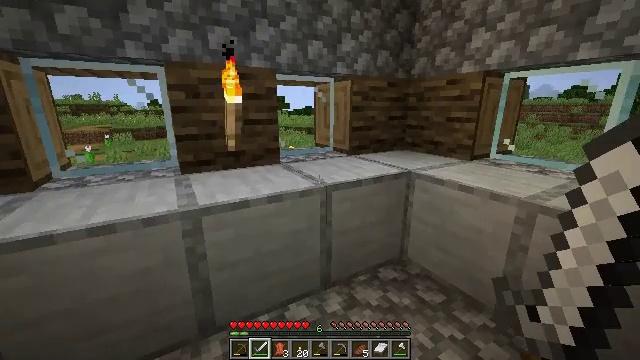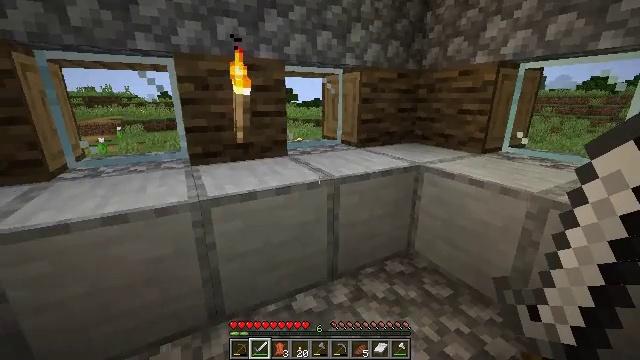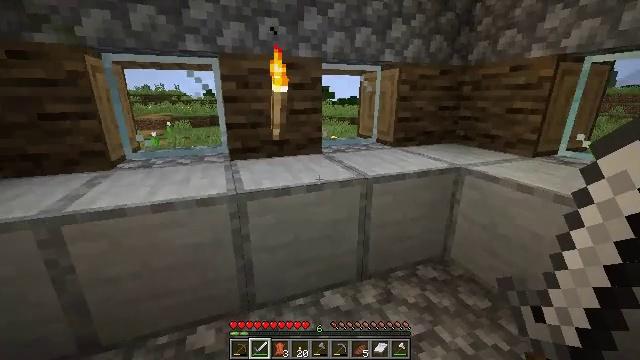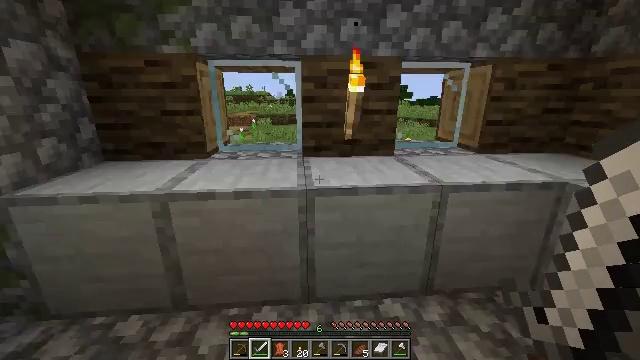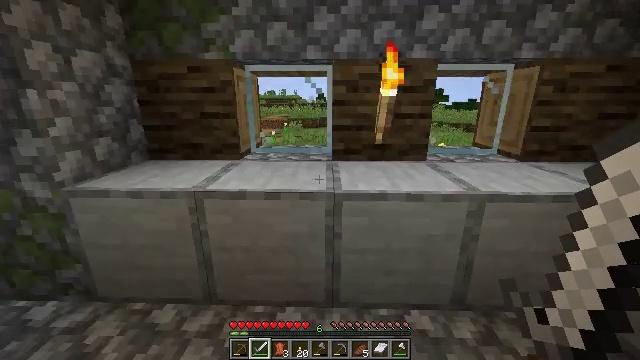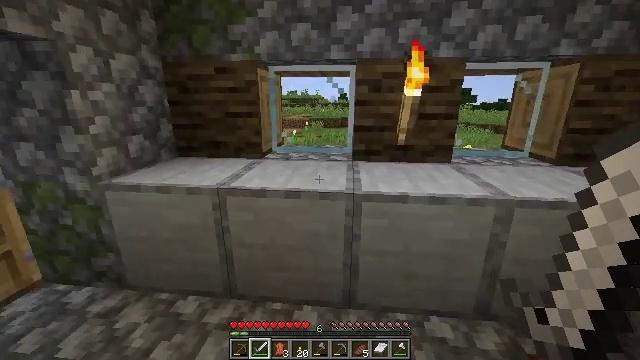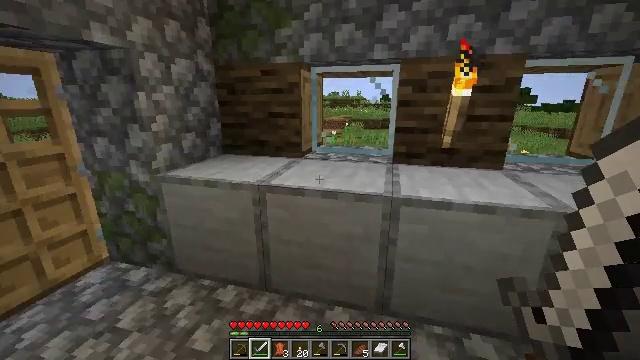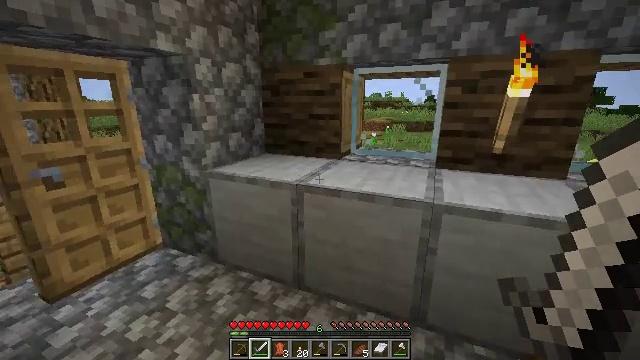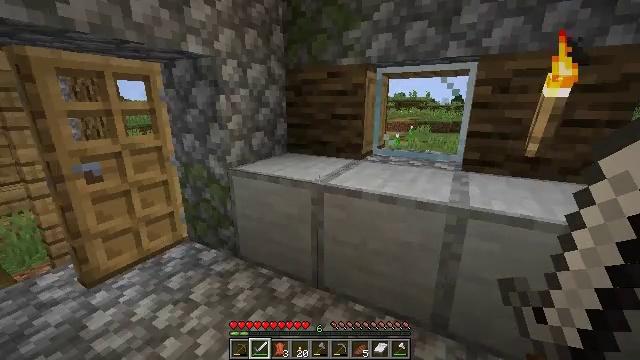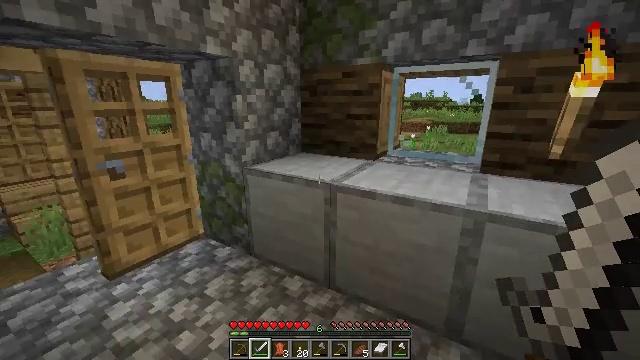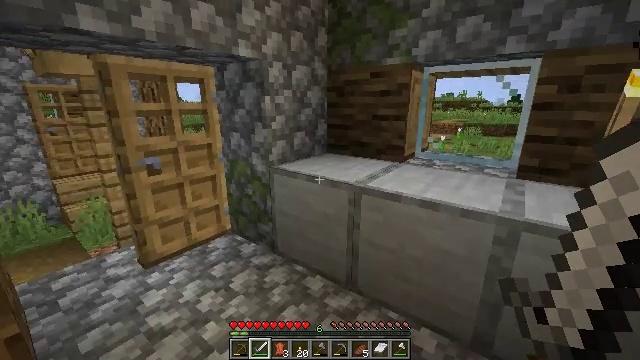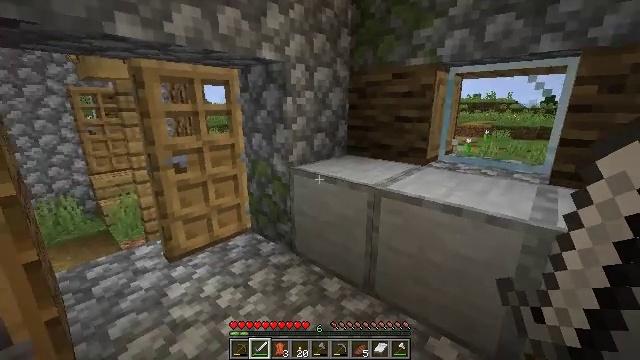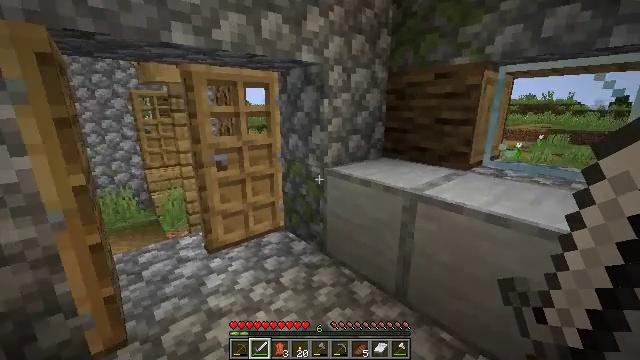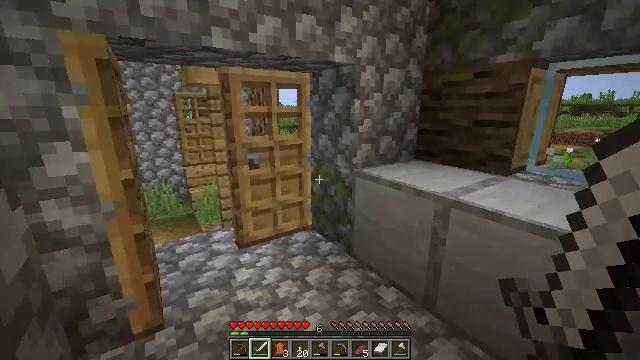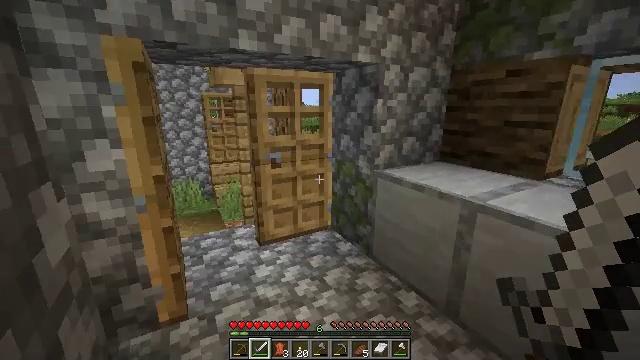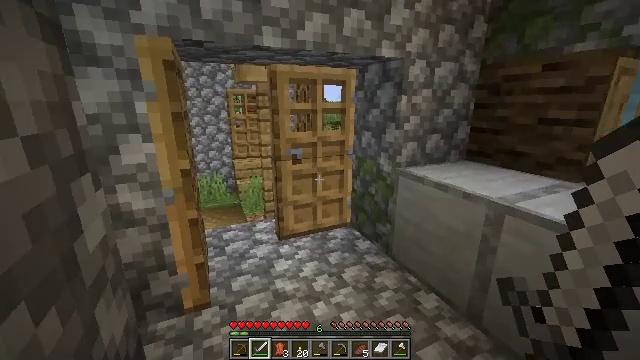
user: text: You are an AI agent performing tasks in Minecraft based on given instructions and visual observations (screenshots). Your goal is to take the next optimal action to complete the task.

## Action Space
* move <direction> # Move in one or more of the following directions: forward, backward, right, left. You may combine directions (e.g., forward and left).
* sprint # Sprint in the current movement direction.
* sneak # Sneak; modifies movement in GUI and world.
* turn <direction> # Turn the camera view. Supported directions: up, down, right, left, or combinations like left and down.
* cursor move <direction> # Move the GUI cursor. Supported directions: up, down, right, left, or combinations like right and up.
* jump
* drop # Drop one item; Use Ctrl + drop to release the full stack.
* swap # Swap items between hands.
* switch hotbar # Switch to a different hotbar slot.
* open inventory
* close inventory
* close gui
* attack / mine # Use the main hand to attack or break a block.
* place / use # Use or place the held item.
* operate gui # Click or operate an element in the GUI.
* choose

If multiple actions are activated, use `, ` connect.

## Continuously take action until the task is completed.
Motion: motion action
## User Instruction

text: Collect a hay block for crafting.
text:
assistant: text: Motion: turn left and down
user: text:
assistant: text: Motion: turn left
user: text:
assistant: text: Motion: turn left
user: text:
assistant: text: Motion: turn left
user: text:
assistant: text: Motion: turn left
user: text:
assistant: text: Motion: turn left
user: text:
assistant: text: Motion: turn left
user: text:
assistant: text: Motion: turn left
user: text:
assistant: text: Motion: turn left
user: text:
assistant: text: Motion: turn left
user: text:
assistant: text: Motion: turn left
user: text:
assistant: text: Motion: turn left
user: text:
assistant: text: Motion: turn left
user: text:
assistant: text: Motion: turn left
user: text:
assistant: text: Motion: turn left
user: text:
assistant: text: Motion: turn left
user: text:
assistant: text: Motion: turn left
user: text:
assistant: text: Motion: turn left
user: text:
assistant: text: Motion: turn left
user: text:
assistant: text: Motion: turn left
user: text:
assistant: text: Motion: no_op
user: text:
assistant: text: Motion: no_op
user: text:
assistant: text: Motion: no_op
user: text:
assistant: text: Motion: no_op
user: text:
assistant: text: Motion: no_op
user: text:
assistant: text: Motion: no_op
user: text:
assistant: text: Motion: no_op
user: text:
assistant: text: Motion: no_op
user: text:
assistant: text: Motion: no_op
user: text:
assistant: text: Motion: no_op